Question: I have a Telerik grid in my asp.net mvc application that looks something like:

Now it lists all the regions in a zone selected from the list placed just above the grid. zoneid is foreign key in the grid. Now I want that when I add new region in the grid the zoneID should be taken from the list instead of what is present in zone column of the grid because that value is just to display the zone and that can also be removed from the grid as it as apparent from the list which zone the listed regions belong to.
I understand that I could have used editor templates to show this list inside the grid on edit but I prefer it to be outside the grid and provide some filtering on basis of the zone as we are likely to have many regions per zone. so my concern here, now, is how can I set ZoneID of a region (edited or newly added) equal to selected value of list that shows just above the grid control.
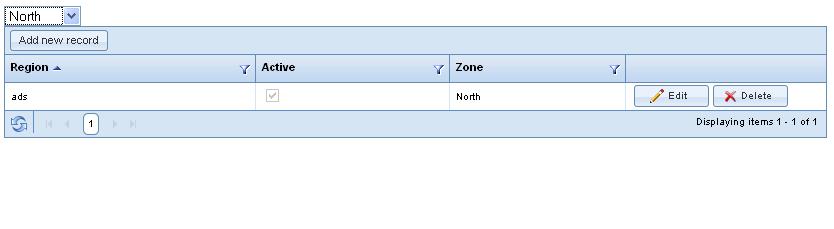
Answer: I solved this problem by hooking the onSave event of Telerik grid like
'''
<%
Html.Telerkik.Grid<xyz.company>()
.Name("name")
.// other properties
.Events(even=>even.onSave("onSave")
.Render();%>
'''
Inside onSave event handler in JS I have written something like
'''
function onSave(e)
{
var data = e.values;
data["companyID"] = $("#CompanySelectList").val();
e.values = data;
return true;
}
'''
onSave event adds the companyID at companyID index of json that will be submitted to the server and modelbinder will bind it with concerning property name of model.